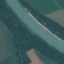
Land use / land cover class: River